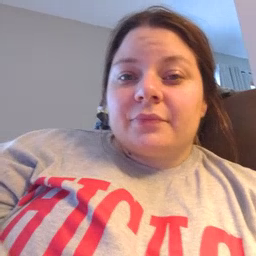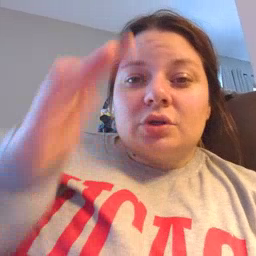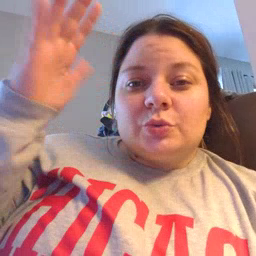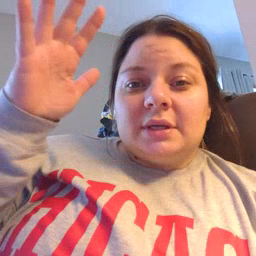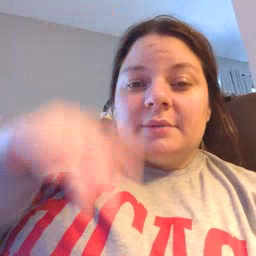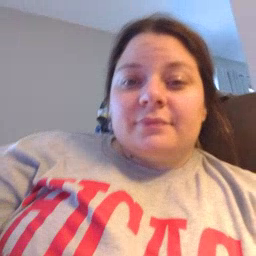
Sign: tree